Question: I have 4 divs ( each one 25% width) within another DIV (.block). The issue is that I want a 1px space to separate each DIV so the solution that I've found is to add a margin-left of 1px to DIVs 2, 3 and 4. So now I have 25% * 4 + 3px which means the last DIVs goes under the other ones. Is there another way to do what I'm trying to achieve?
Thanks
<URL>

'''
<div class="block">
<div class="col1 c1">dsqd</div>
<div class="col2 c2">sdsqdss</div>
<div class="col3 c3">sdqsdsq</div>
<div class="col4 c4">sdsqd</div>
</div>
.block {
background: red;
width:90%;
Height: 200px;
}
.col1, .col2, .col3, .col4 {
float: left;
width: 25%;
background: red;
text-align: center;
font-size: 12px;
color: #fff;
font-weight: 300;
height: 24px;
vertical-align: middle;
display: table-cell;
}
.c1 {
background: #253151;
}
.c2 {
background: #253151;
border-left: 1px #FFF solid;
}
.c3 {
background: #253151;
border-left: 1px #FFF solid;
}
.c4 {
background: #253151;
border-left: 1px #FFF solid;
}
'''
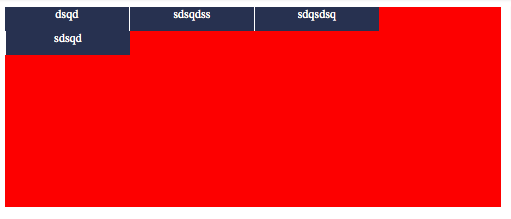
Answer: Set 'width:25%; border-left:1px solid #fff;' and with that add this
'''
-moz-box-sizing: border-box;
box-sizing: border-box;
'''
<URL>